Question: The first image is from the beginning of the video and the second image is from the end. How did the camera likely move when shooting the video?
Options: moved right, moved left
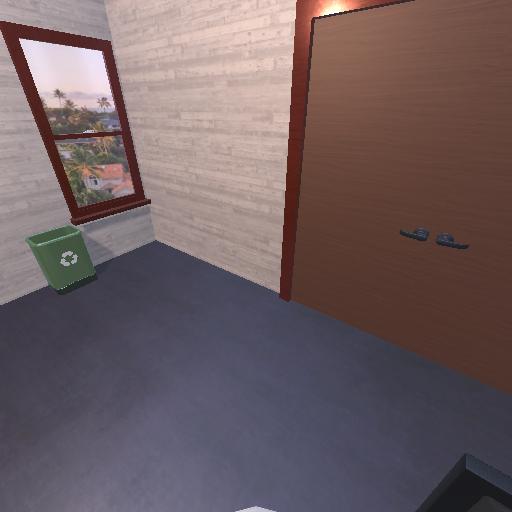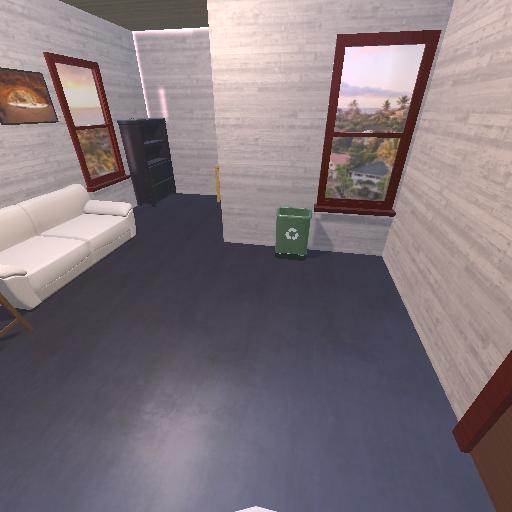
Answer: moved right